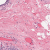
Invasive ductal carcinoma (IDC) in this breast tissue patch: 0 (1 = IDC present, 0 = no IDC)